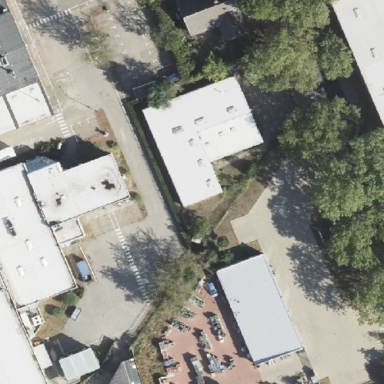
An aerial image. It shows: Industrial building.